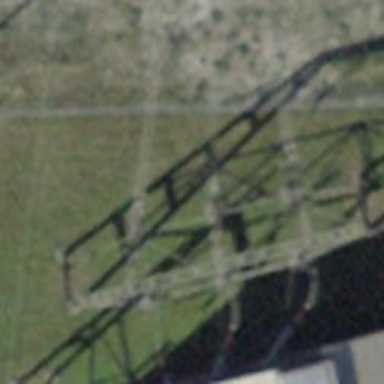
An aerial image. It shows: Insulator used in power systems.